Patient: sex F, age 63
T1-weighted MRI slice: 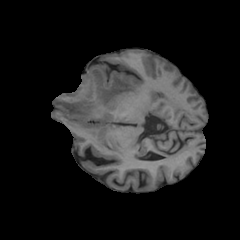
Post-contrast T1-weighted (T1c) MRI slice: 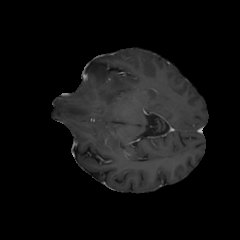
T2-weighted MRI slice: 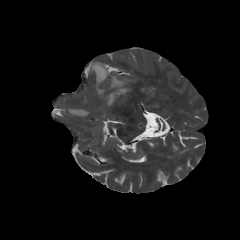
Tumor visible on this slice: yes
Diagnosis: Glioblastoma, IDH-wildtype
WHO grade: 4